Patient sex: M
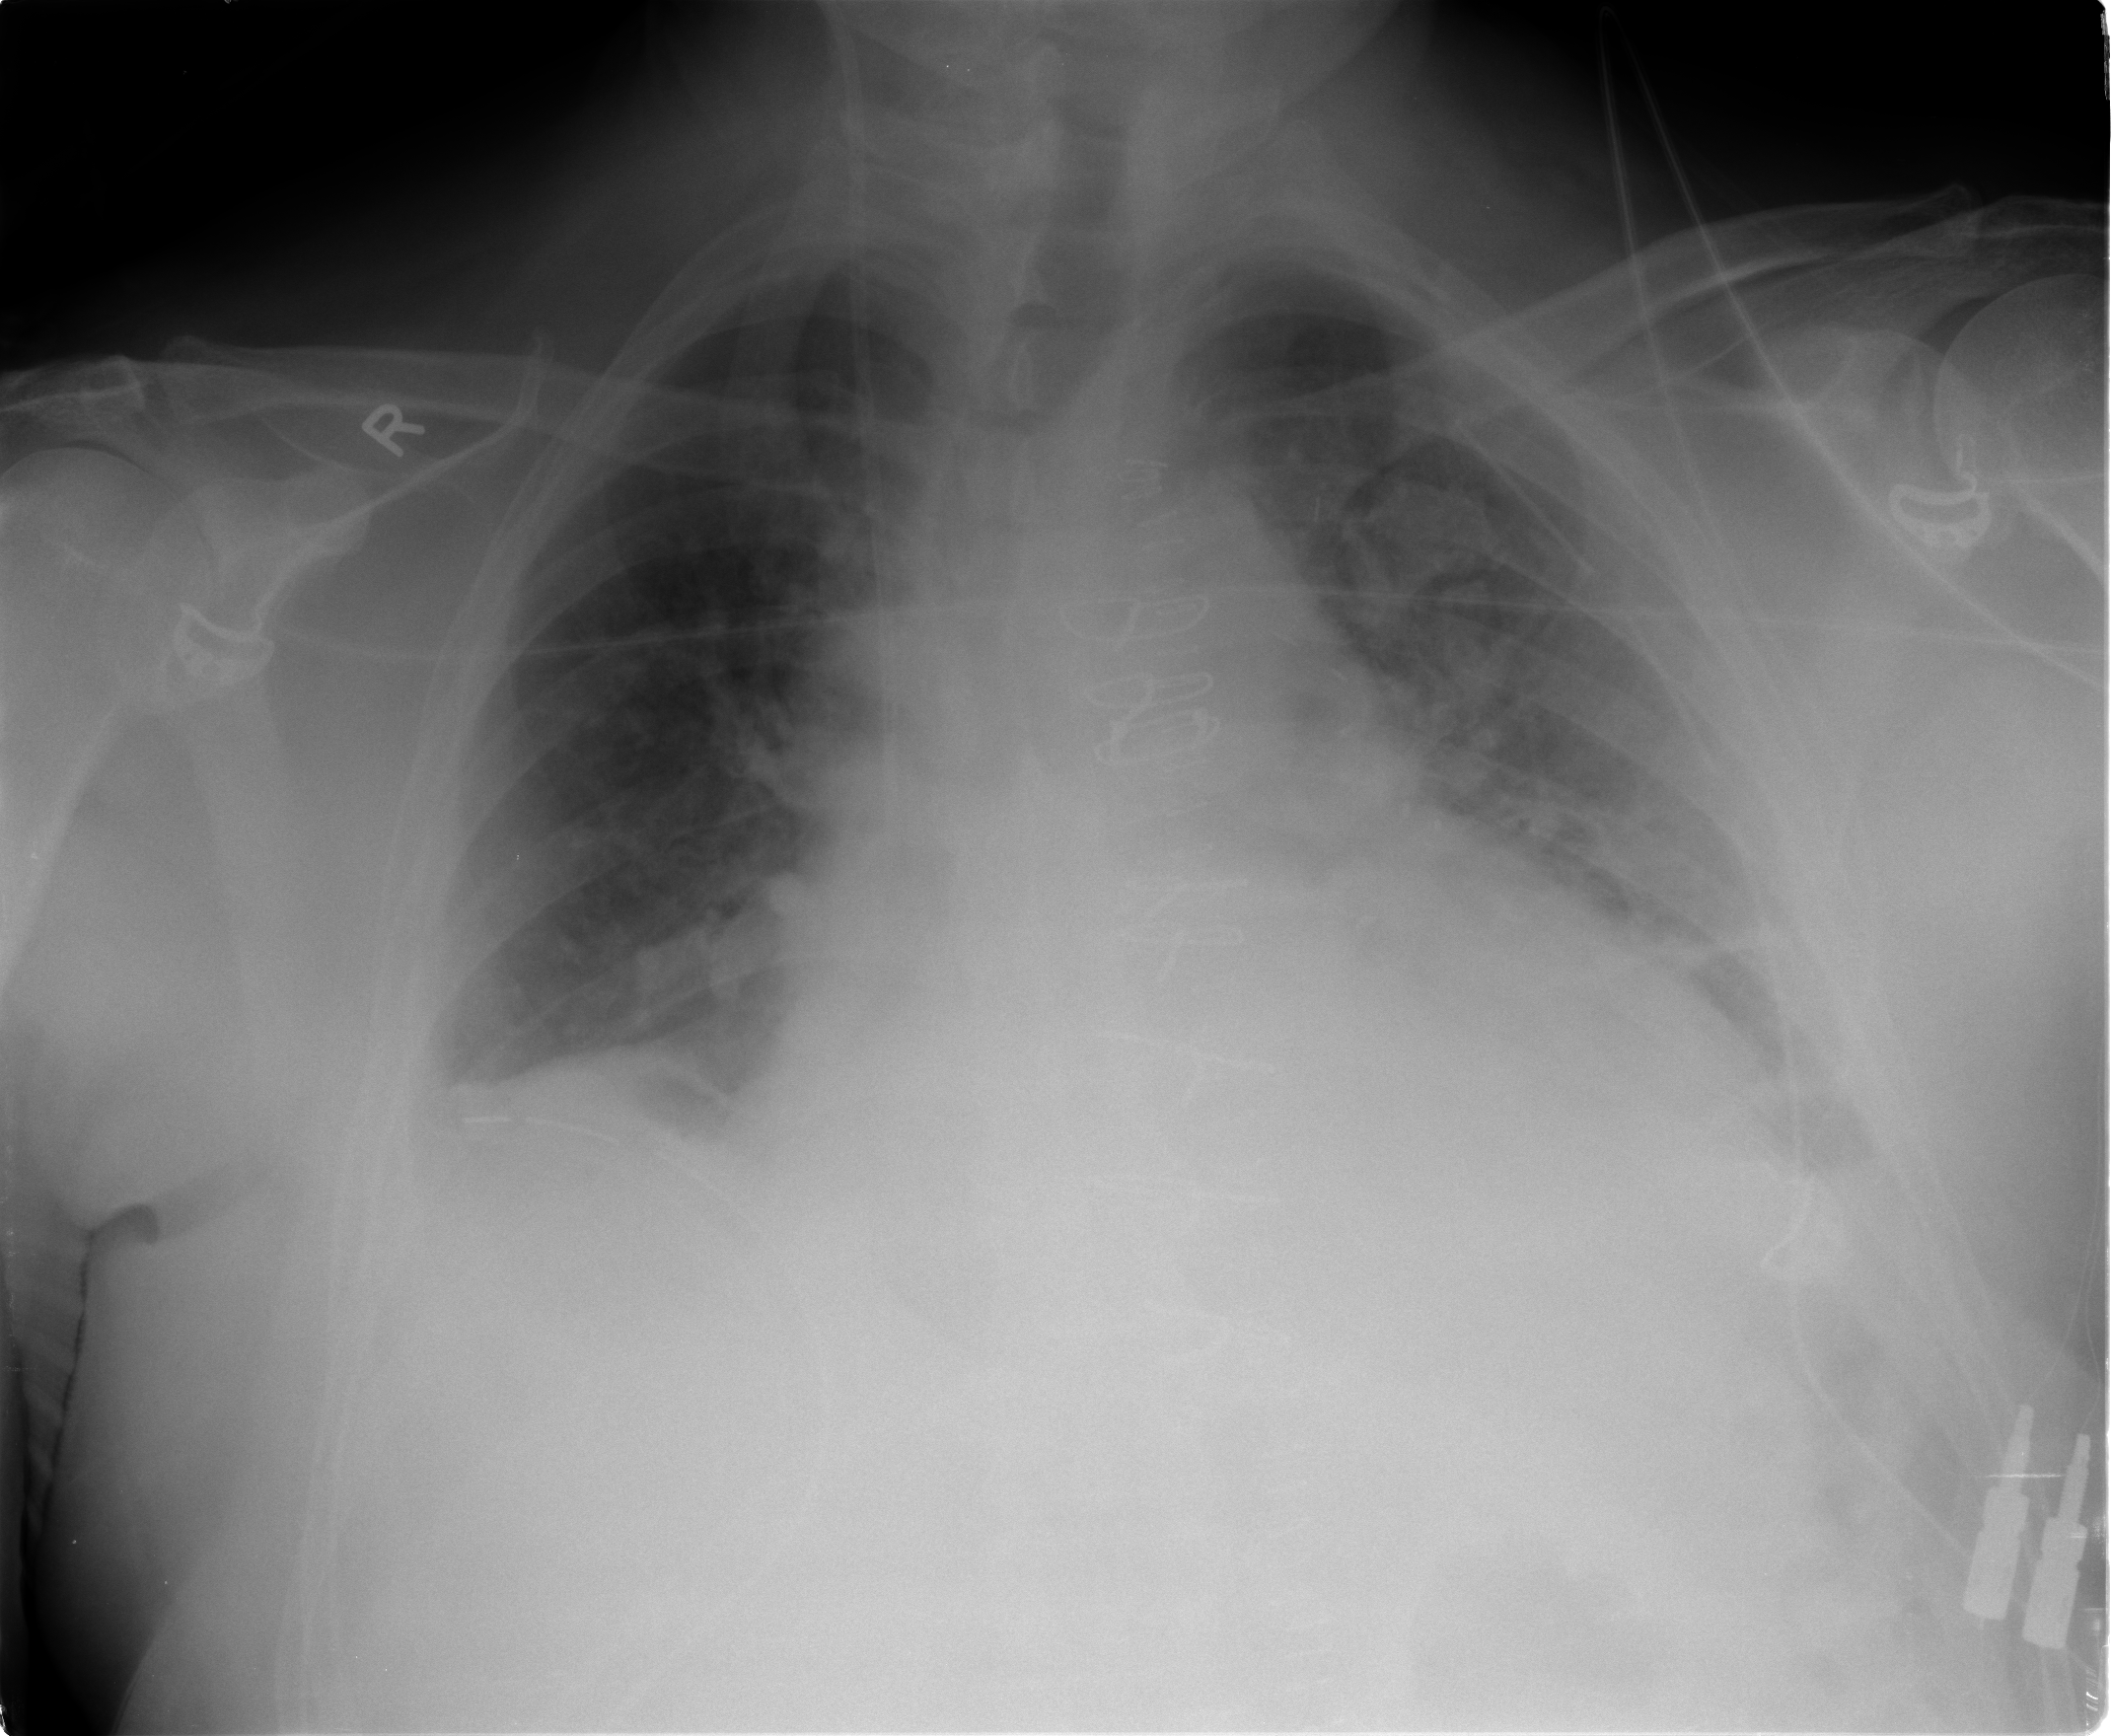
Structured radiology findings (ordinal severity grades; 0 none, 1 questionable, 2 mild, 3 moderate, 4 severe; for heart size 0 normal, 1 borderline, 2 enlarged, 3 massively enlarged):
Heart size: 2
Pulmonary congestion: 2
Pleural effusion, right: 2
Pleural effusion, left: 2
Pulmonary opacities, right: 0
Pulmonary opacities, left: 0
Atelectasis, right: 2
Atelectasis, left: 2